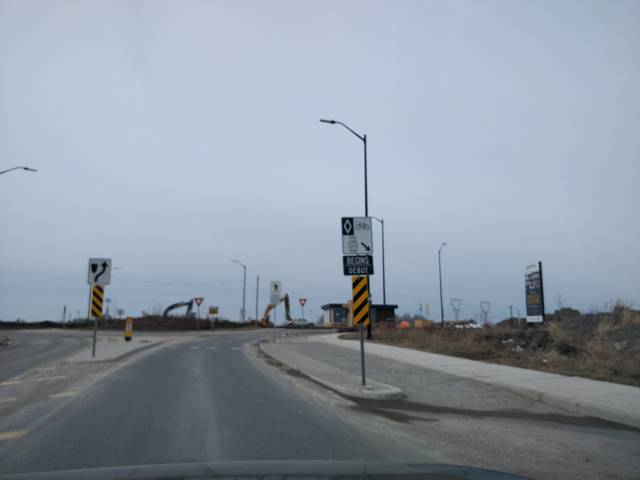
Region: Canada
Coordinates: 45.271, -75.891